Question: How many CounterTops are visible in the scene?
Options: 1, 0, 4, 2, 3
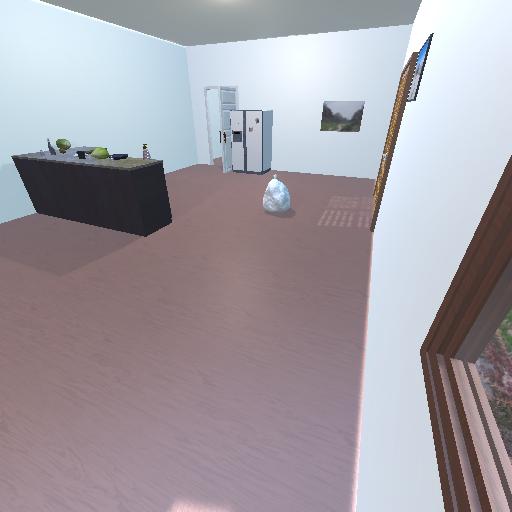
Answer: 1